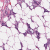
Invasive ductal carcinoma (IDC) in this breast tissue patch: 1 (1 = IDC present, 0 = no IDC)